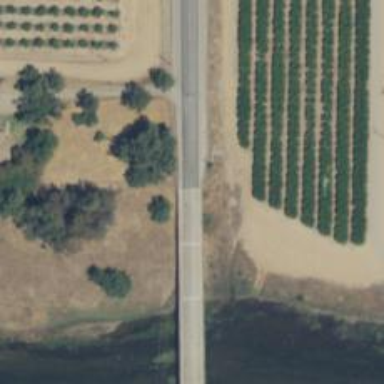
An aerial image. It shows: Tertiary road with bridge.